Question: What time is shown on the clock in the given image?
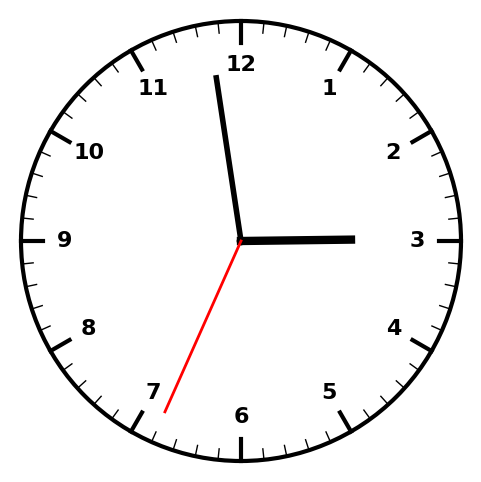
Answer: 02:58:34